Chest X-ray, PA view. Patient: 65 years old, sex F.
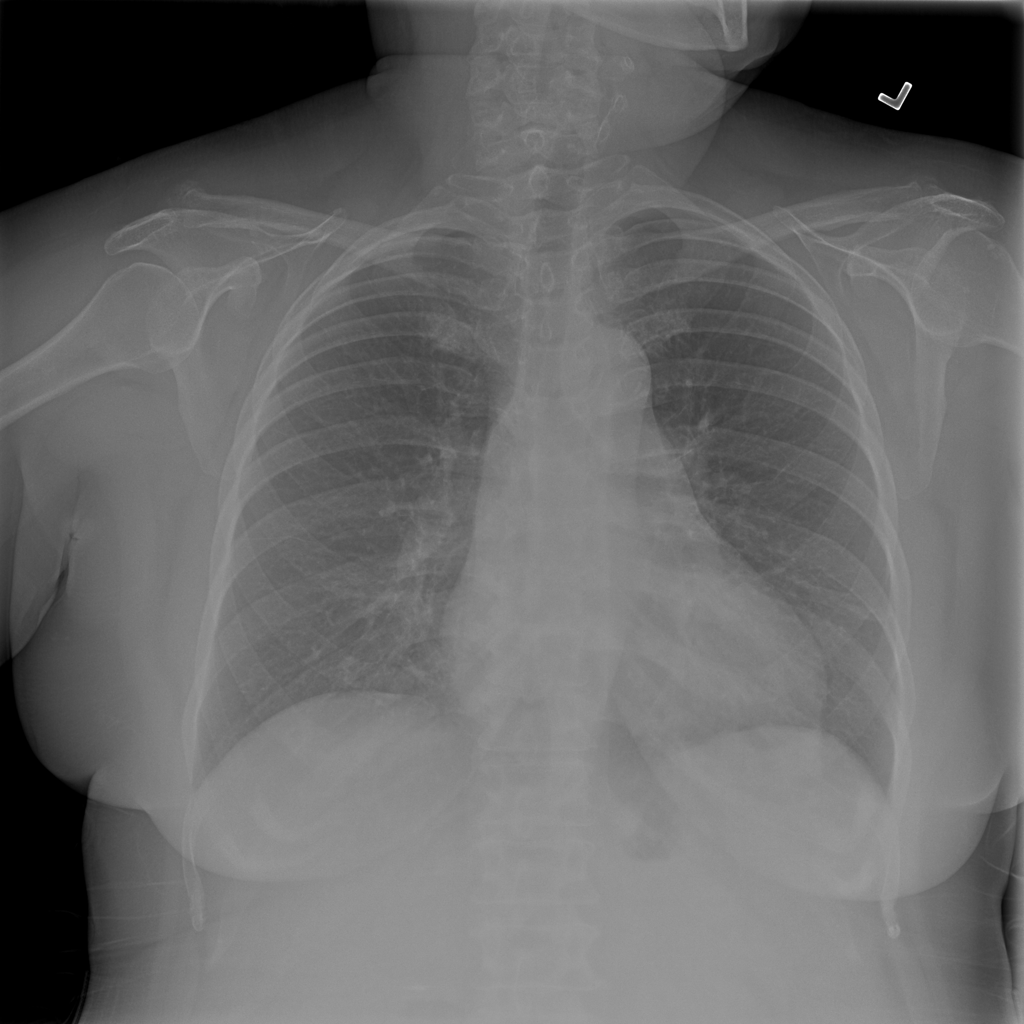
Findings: Cardiomegaly